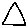
Label: triangle